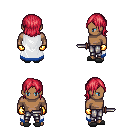
a pixel art fantasy rpg character, male body template, human, dark skin, white trimmed cape, metal pants, ruby red long bangs hairstyle, gold gloves, gray slippers, dagger, four views (front, back, left, right), 2x2 character sprite sheet, small pixel art, hard edges, no anti-aliasing